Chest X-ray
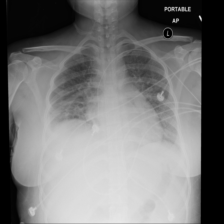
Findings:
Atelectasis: negative
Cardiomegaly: negative
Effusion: positive
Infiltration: negative
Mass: negative
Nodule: negative
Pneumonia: negative
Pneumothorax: negative
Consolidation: negative
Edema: negative
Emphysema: negative
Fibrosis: negative
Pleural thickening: negative
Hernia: negative